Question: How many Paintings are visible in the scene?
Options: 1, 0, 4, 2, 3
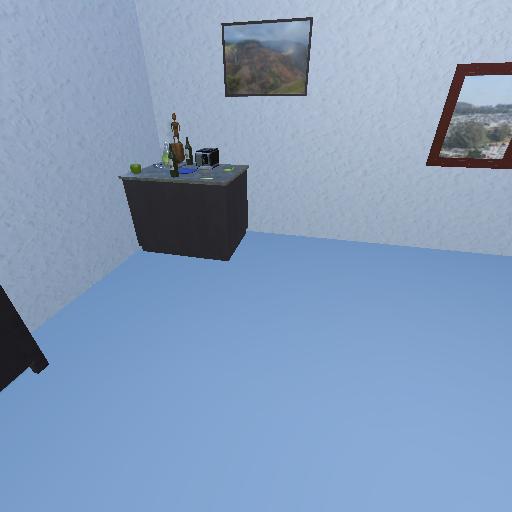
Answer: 1